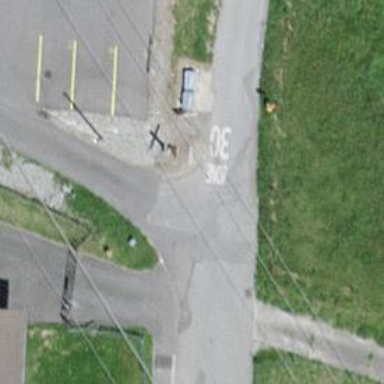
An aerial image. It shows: Historic wayside cross.